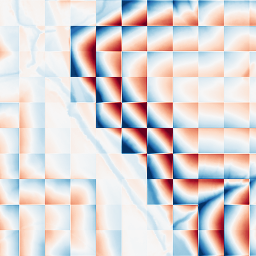
Category: wavelet
Decomposition family: wavelet_dwt
Decomposition parameters: wavelet: haar
level: 5
Upsampling method: bicubic
Upsampling parameters: scale: 2
Upsampling scale: 2